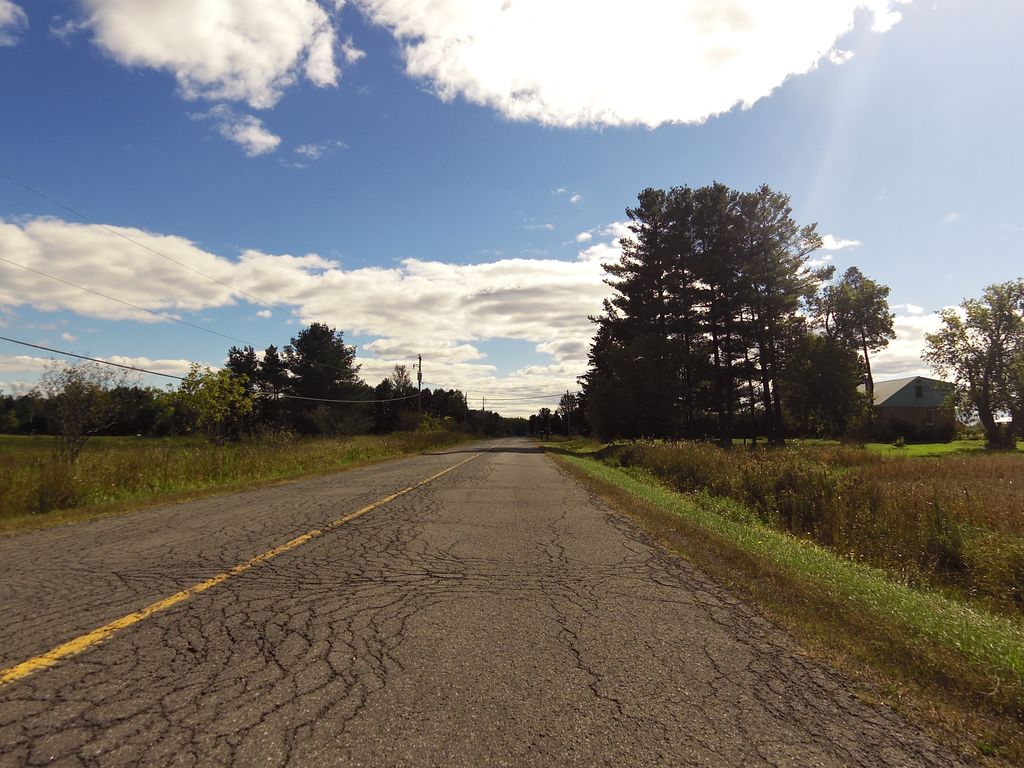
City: ottawa-gatineau